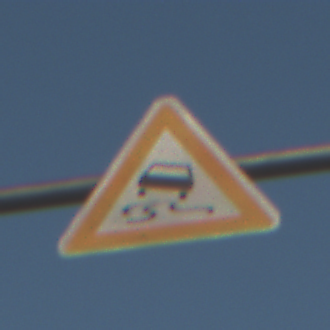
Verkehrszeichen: SchleuderOderRutschgefahr
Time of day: SunriseSunset
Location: Outdoor (Special)
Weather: Clear
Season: NotSpecified
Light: Natural